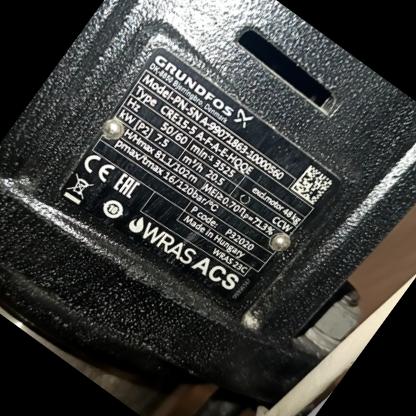
Klasa: tabliczka-znamionowa